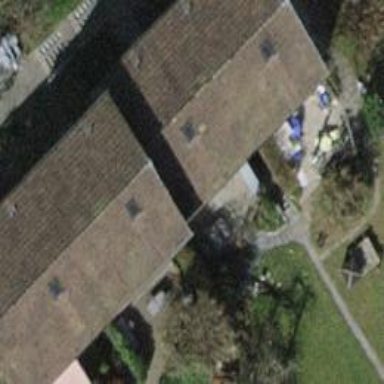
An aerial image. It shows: Simple house.